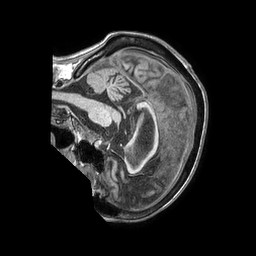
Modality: T1w
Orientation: sagittal
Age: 85
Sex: female
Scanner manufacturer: philips
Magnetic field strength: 1.5 T
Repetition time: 0.007633 s
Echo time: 0.003472 s